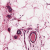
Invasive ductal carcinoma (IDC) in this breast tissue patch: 0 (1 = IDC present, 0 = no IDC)